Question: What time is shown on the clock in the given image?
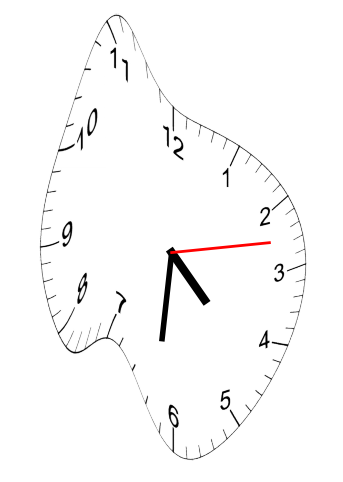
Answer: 04:31:13